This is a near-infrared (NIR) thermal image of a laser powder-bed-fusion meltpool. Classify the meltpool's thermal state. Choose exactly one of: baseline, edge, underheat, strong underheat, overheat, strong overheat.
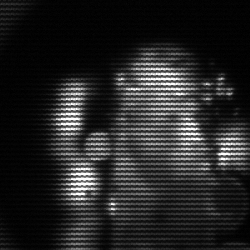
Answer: strong underheat